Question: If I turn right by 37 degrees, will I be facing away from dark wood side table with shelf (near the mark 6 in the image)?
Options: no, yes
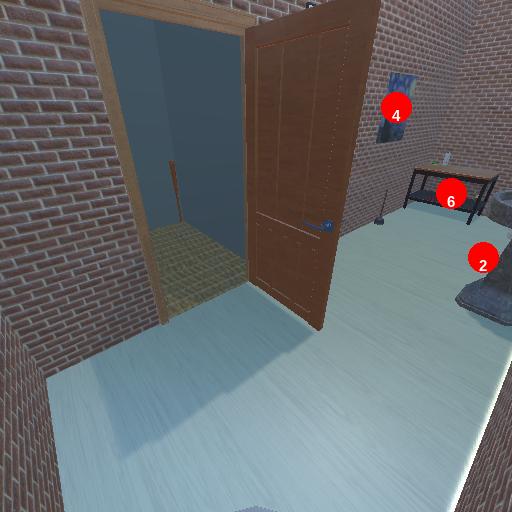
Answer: no